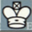
Piece: wK